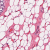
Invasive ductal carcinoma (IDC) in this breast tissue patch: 0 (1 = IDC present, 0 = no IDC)